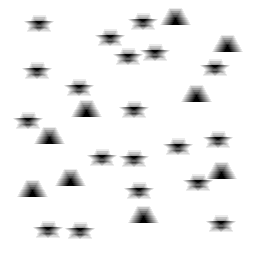
Squares: 0
Triangles: 9
Stars: 19
Total shapes: 28